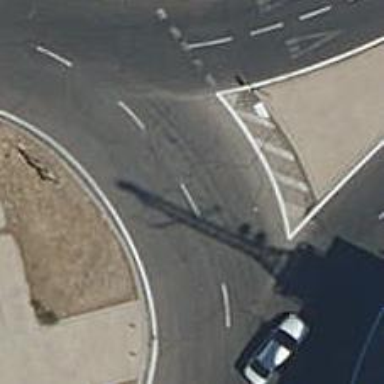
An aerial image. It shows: Secondary road around roundabout.